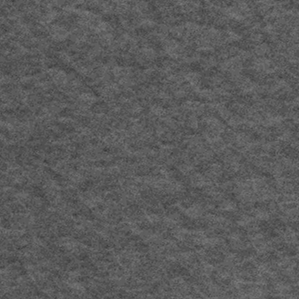
Label: frost